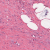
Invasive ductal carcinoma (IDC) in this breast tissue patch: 0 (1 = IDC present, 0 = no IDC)